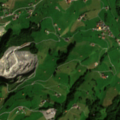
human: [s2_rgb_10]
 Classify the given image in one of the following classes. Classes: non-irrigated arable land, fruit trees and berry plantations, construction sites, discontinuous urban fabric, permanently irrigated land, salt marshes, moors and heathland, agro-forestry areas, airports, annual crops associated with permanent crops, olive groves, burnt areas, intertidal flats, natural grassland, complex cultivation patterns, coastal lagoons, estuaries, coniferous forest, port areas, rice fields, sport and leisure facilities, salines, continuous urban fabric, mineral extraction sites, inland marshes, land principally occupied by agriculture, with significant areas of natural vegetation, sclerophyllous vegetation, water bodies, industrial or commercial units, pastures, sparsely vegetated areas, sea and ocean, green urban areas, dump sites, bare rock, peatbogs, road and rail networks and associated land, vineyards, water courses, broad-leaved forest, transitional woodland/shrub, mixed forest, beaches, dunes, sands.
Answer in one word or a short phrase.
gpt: discontinuous urban fabric, pastures, coniferous forest, mixed forest